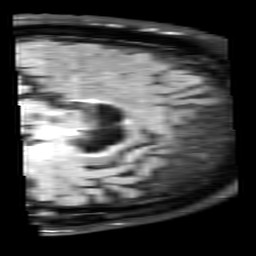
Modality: FLAIR
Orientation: sagittal
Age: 56
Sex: male
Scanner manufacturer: siemens
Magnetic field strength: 3 T
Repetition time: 9 s
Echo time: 0.099 s